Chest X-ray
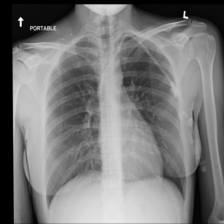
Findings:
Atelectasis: negative
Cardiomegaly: negative
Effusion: negative
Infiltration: negative
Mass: negative
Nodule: negative
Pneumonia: negative
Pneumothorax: negative
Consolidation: negative
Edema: negative
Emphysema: negative
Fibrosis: negative
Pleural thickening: negative
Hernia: negative